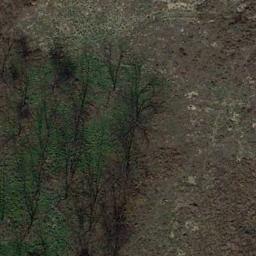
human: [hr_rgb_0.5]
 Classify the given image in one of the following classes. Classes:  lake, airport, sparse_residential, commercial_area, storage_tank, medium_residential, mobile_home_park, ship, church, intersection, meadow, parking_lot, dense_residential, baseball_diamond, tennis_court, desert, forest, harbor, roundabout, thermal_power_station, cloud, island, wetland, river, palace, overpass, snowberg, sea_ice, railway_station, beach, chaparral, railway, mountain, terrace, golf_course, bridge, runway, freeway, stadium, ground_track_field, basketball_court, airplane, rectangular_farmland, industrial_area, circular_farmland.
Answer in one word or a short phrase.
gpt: meadow